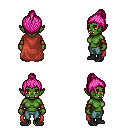
a pixel art fantasy rpg character, female body template, orc, green skin, maroon cape, teal pants, pink short topknot hairstyle, cloth bracers, black shoes, four views (front, back, left, right), 2x2 character sprite sheet, small pixel art, hard edges, no anti-aliasing